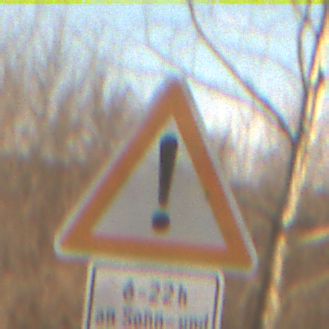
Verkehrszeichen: Gefahrenstelle
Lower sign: ZeitangabenMitBeschraenkungAufWochentage4
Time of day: SunriseSunset
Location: Outdoor (Nature)
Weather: PartlyCloudy
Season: NotSpecified
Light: Natural